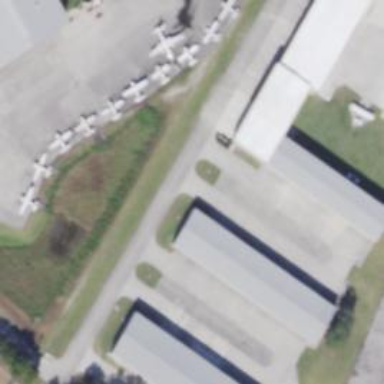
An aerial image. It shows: Hangar building at airport.